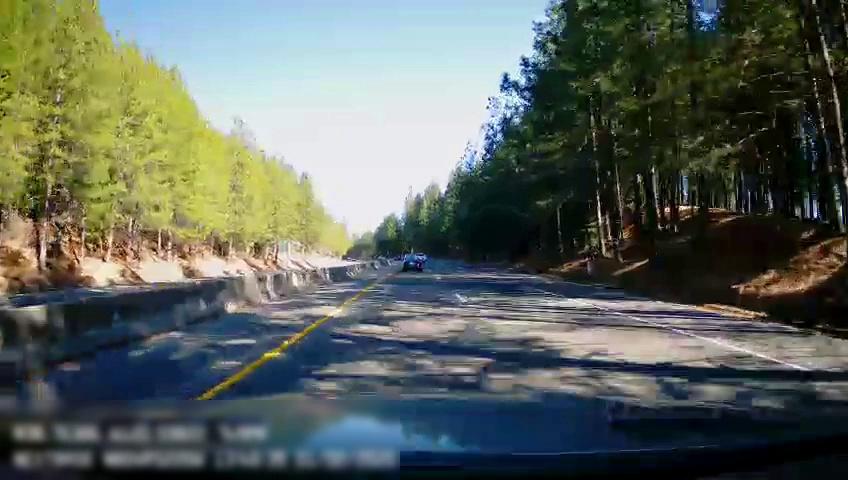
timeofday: Day
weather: Sunny
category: Drivable Space
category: Drivable Space
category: Vehicles | Car
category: Vehicles | Car
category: Lanes | Current Lane
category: Lanes | Current Lane
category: Lanes | Alternate Lane